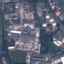
Land use / land cover: Industrial